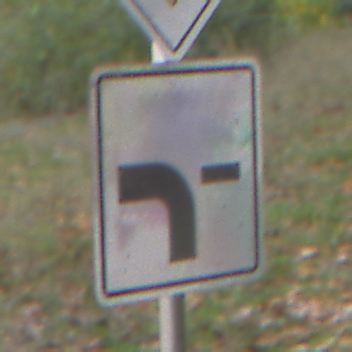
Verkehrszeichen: VerlaufVorfahrtsstrasse6
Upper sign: Vorfahrtsstrasse
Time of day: MorningAfternoon
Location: Outdoor (Suburban)
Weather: PartlyCloudy
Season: NotSpecified
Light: Natural